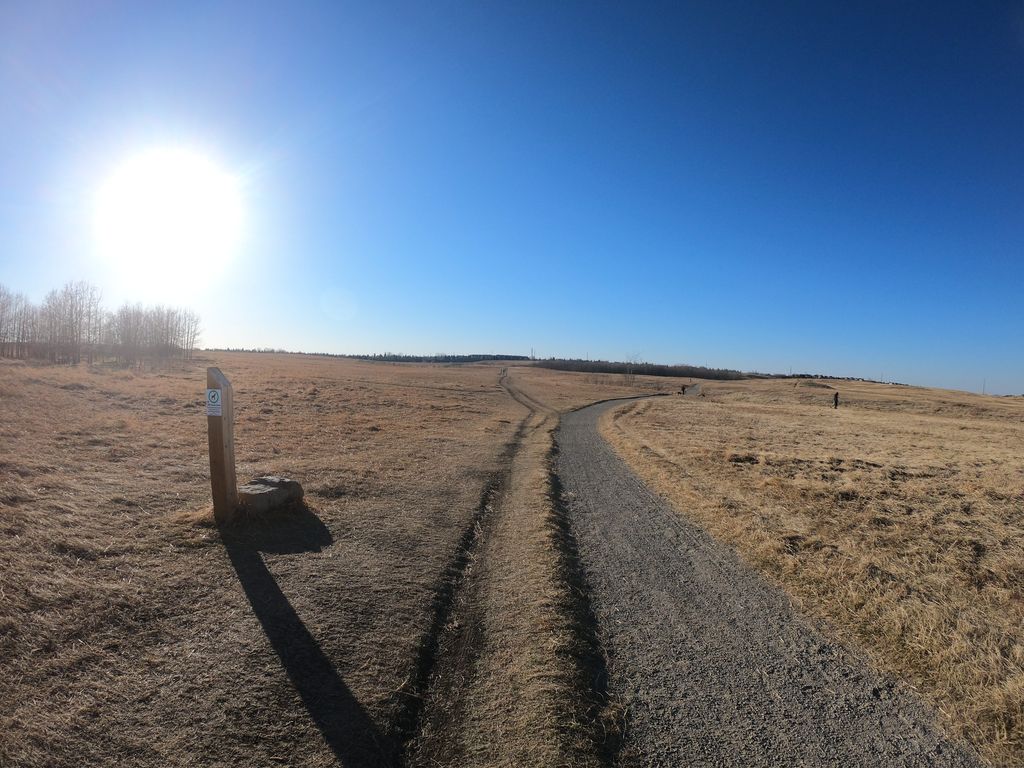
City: calgary